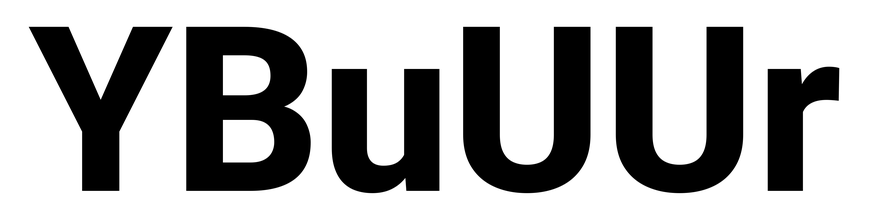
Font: Roboto_ExtraBold